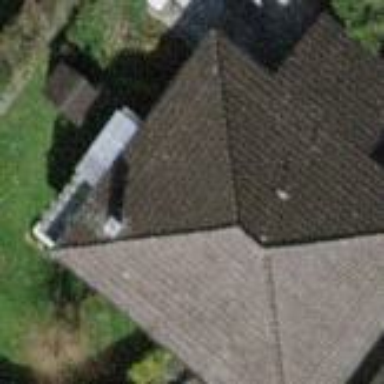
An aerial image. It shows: Detached building with hipped roof shape.